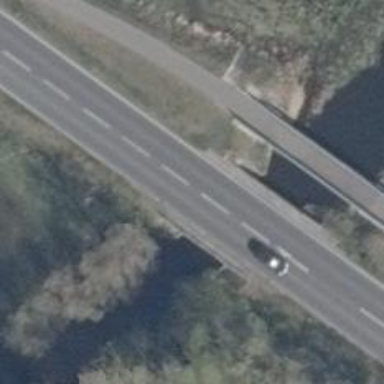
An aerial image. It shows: Primary highway on asphalt bridge.